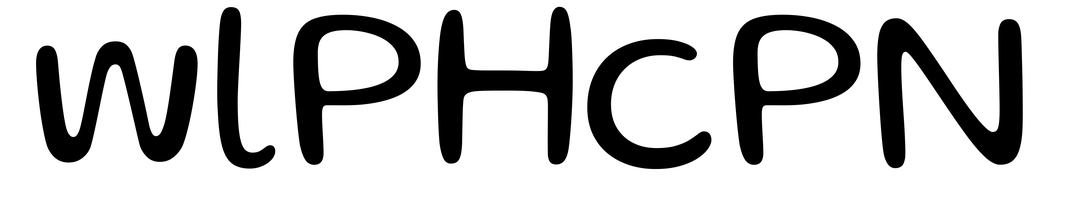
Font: Gluten_Light